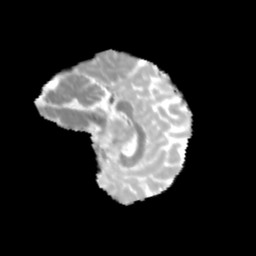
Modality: MD
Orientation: sagittal
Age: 11
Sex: female
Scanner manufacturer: siemens
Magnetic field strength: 3 T
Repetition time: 3.8 s
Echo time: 0.07 s